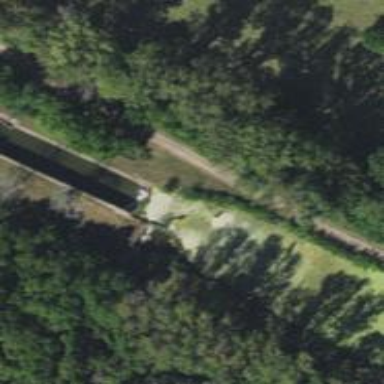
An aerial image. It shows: Lock gate on waterway.